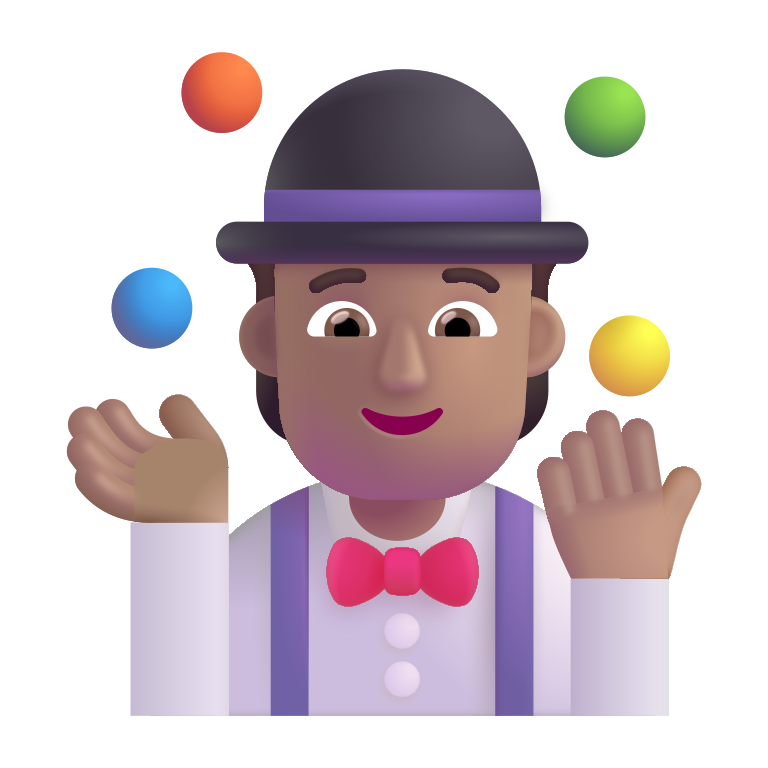
person juggling color